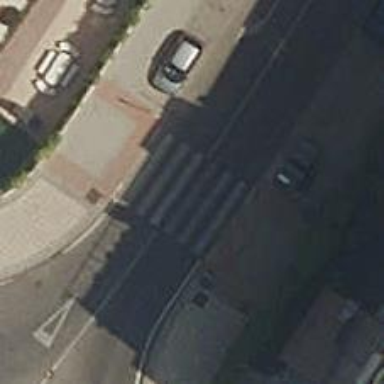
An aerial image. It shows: Zebra crossing on the road.